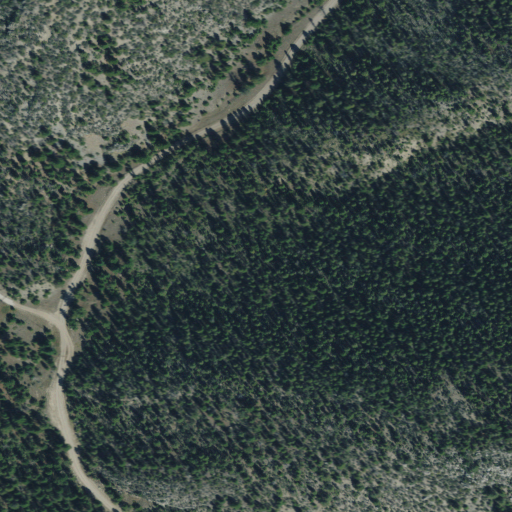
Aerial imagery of valley in Montana named North Fork Johnny Gulch containing evergreen forest and shrub